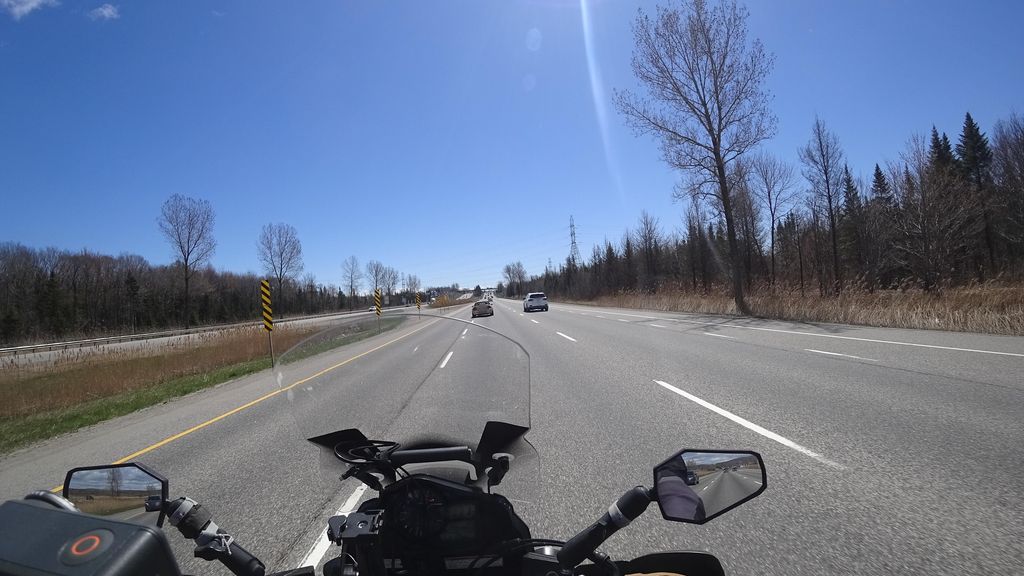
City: quebec_city